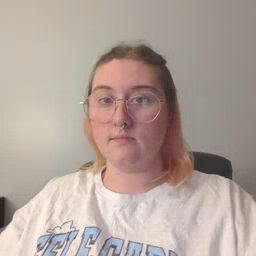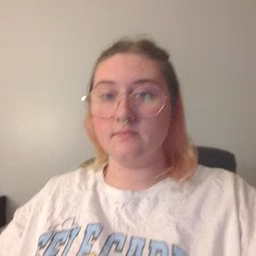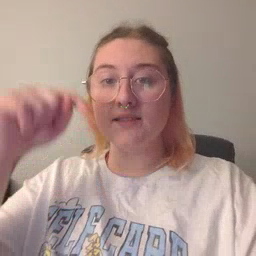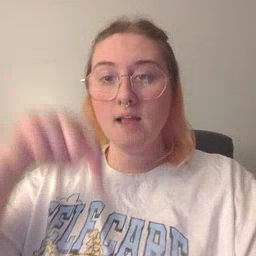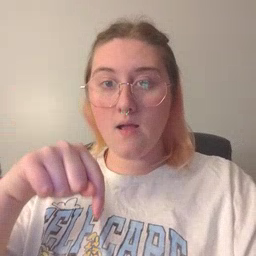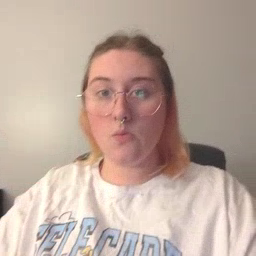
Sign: down